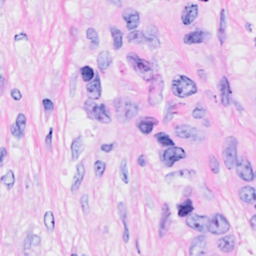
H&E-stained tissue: Breast